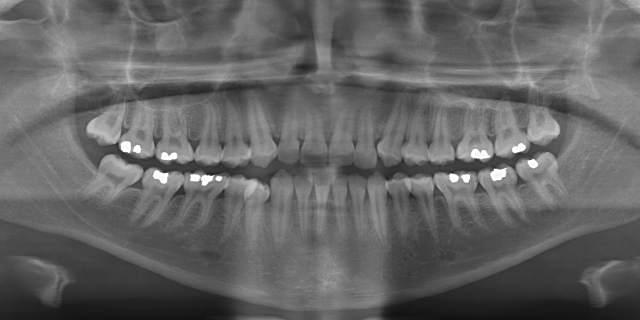
adult